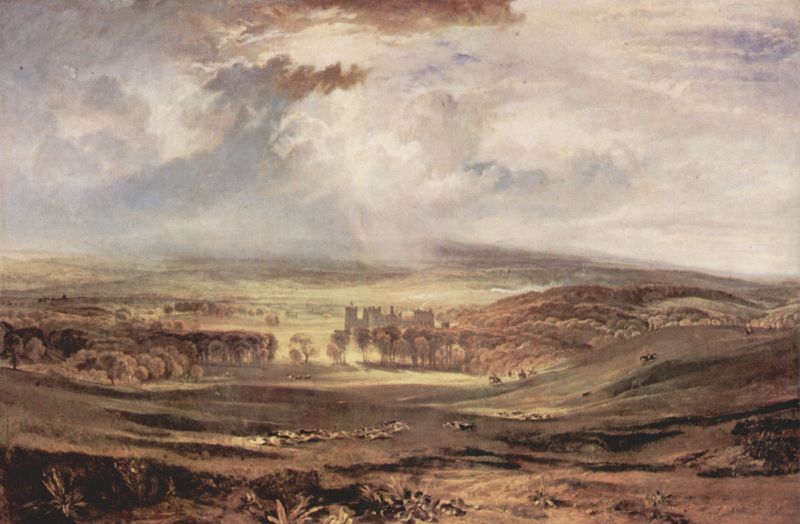
Titel: Raby Castle, Wohnsitz des Earl of Darlington
Künstler: William Turner
Standort: Baltimore (Maryland)
Institution: The Walters Art Gallery
Schlagwörter: baum, berg, blau, dunkel, felsen, gemälde, gewitter, himmel, schatten, wasser, weiß, wolken, bäume, fluss, grün, landschaft, menschen, see, stadt, braun, frankreich, grau, hell, licht, schwarz, ausblick, blick, gebäude, gras, haus, schloss, tier, tiere, weg, wiese, wolke, malerei, blass, mensch, niederlande, öl, ebene, erde, feld, felder, gräser, horizont, häuser, hügel, natur, vieh, weide, weite, flachland, sonne, wiesen, land, pflanze, pflanzen, england, tal, wald, pferd, pferde, reiter, bewölkt, hellblau, reiten, aussicht, italien, süden, acker, berge, dorf, dunst, nebel, tag, herde, landschaftsmalerei, monochrom, herbst, romantik, ölgemälde, constable, sturm, stürmisch, turner, unwetter, wetter, wogen, salon, farn, steppe, ton in ton, leuchten, zinnen, sog, ortschaft, regen, senke, ruine, lichtstrahl, sonnenstrahl, burg, türme, strahlen, wälder, wirbel, strahl, heer, wellig, diffus, blua, pfer, brauntöne, sonnenschein, arkadien, weich, durchbruch, kräuter, schafe, englisch, landstrich, lasierend, pflante, paradis, wassers, überschau, niederungsburg, reitet, landschaf, wieder, heerde, aufgewühlter sand, auflösend, bvcx, halbierend, xvcb, landschaft natur, snke